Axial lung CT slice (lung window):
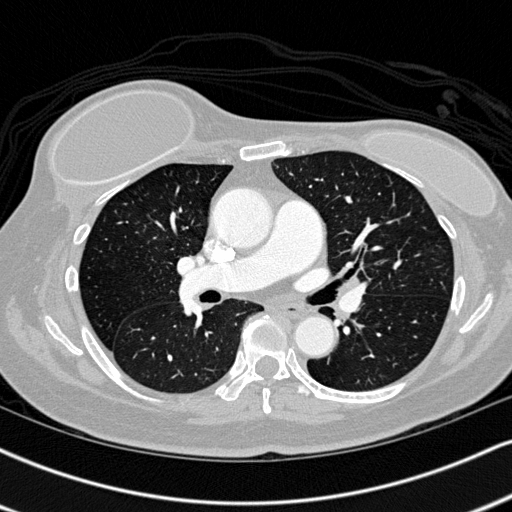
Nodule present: no